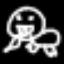
Label: frog